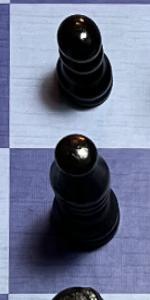
Label: Bishop_Black